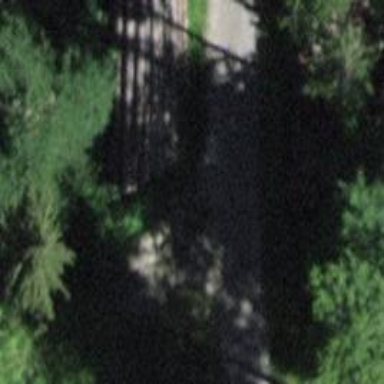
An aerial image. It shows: Well-maintained track road with grade 1 tracktype.